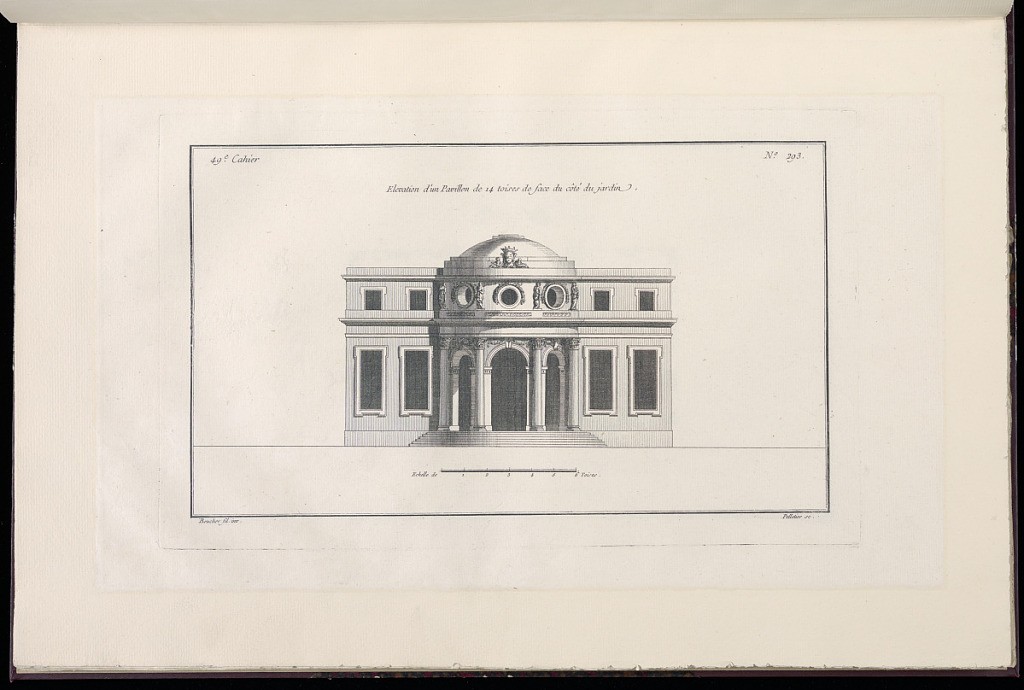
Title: Elevation d'un Pavillon de 14 toises de face du còté du jardin
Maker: Juste-François Boucher, French, 1736 – 1782
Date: ca. 1775
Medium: Engraving on off white laid paper
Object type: Print
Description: Elevation of a pavilion with a rotunda. The arches of the rotunda are draped with garland and interspersed with Corinthian columns; above, the rotunda is pierced with rondels, in between which are freestanding statues and wave pattern carved below. The pavilion is stated to be 14 toises; 1 toise is the equivalent of about 3.799 square meters. The plate is signed.